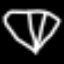
Label: diamond